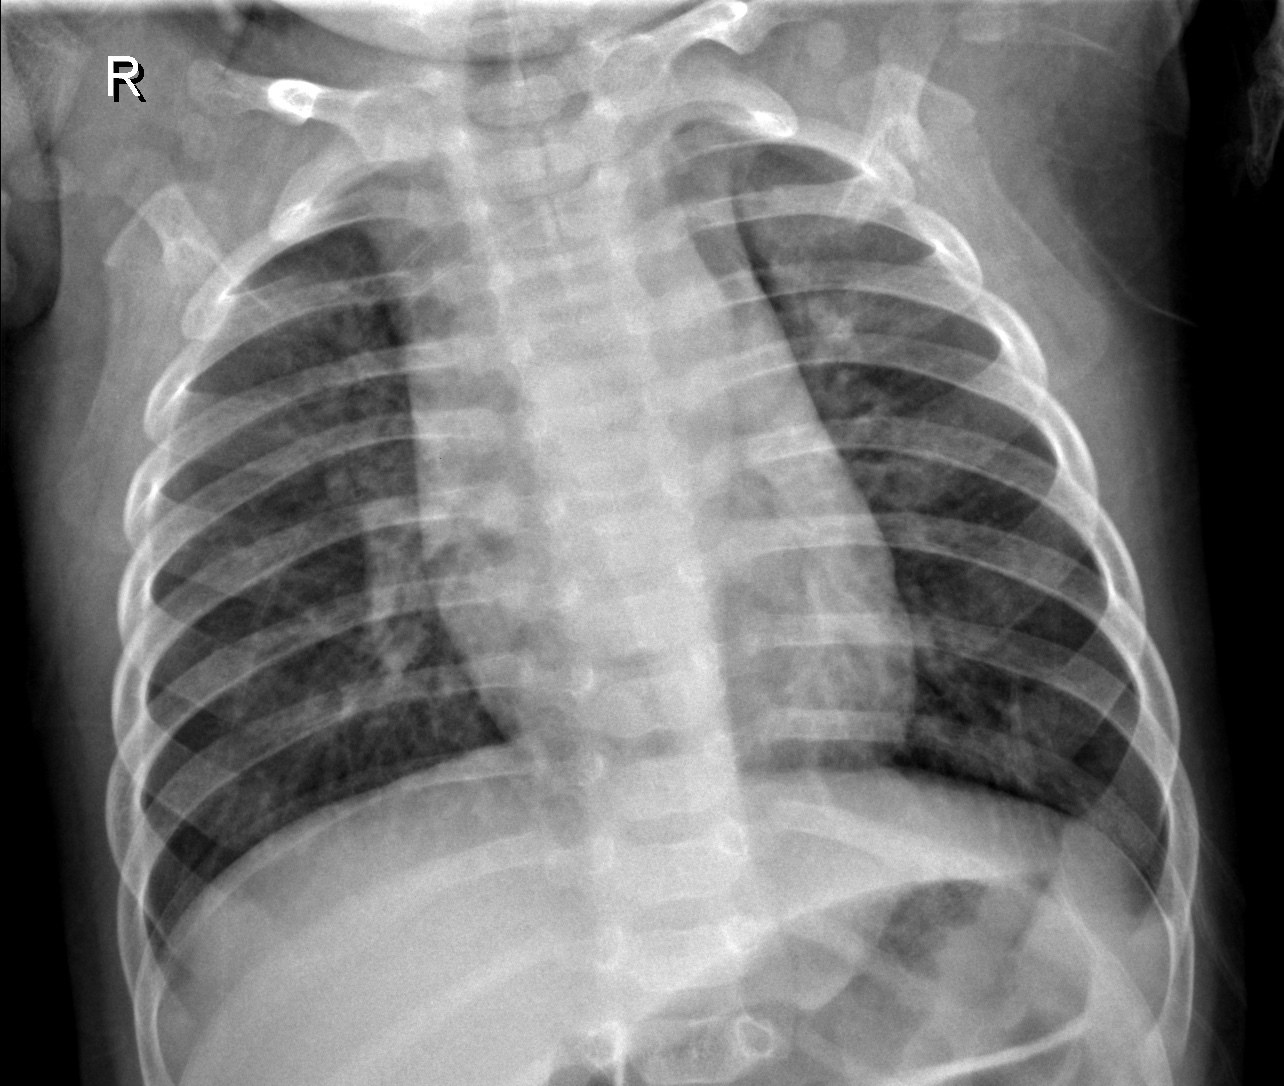
Diagnosis: NORMAL